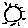
Label: sun